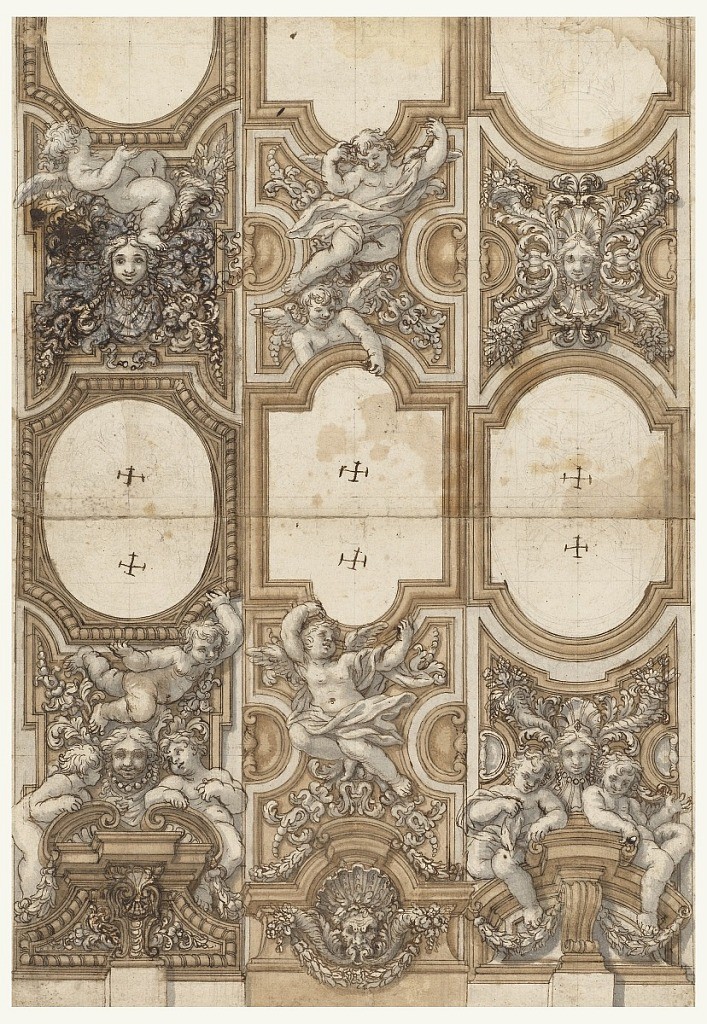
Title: Design for Sculptured Decorations of Ceiling
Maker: Unknown
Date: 1650–75
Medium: Brush and brown wash, pen and ink, graphite on paper
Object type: Drawing
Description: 1938-88-2509: Ceiling decoration featuring several putti and smi...;     1938-88-2510: Project for the sculptured decorations of three ca...